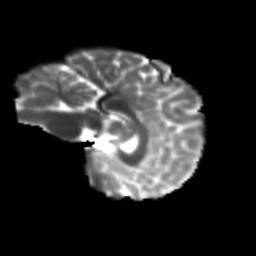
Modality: T2w
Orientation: sagittal
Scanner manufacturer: siemens
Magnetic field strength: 3 T
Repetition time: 9.2 s
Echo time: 0.084 s